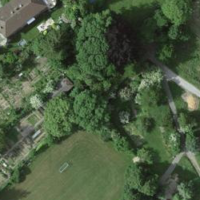
EUNIS habitat code: 53
Species observed at this site:
Urtica dioica